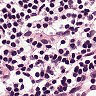
Metastatic tissue present: no